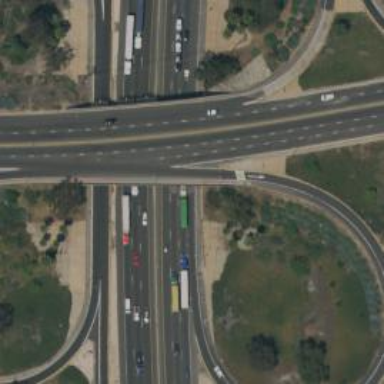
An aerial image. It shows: Motorway link bridge.